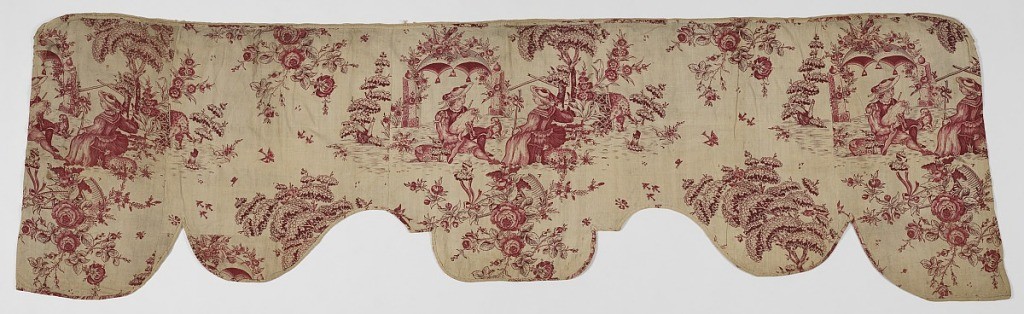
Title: Le Jouer de Cornemuse (The Bagpipe Player)
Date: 1780–1800
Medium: cotton Technique: block printed on plain weave
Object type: valance
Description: Shaped valance with a design of a seated bagpiper and a shepherdess under a canopy. A sheep (?) peers around a fence at them. Also, trees and a basket of flowers. In two reds and lavender. The valance is lined with linen plain and has a heading of woven tape. The back is partially faced with the same fabric (pieced).